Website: lowes
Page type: payment
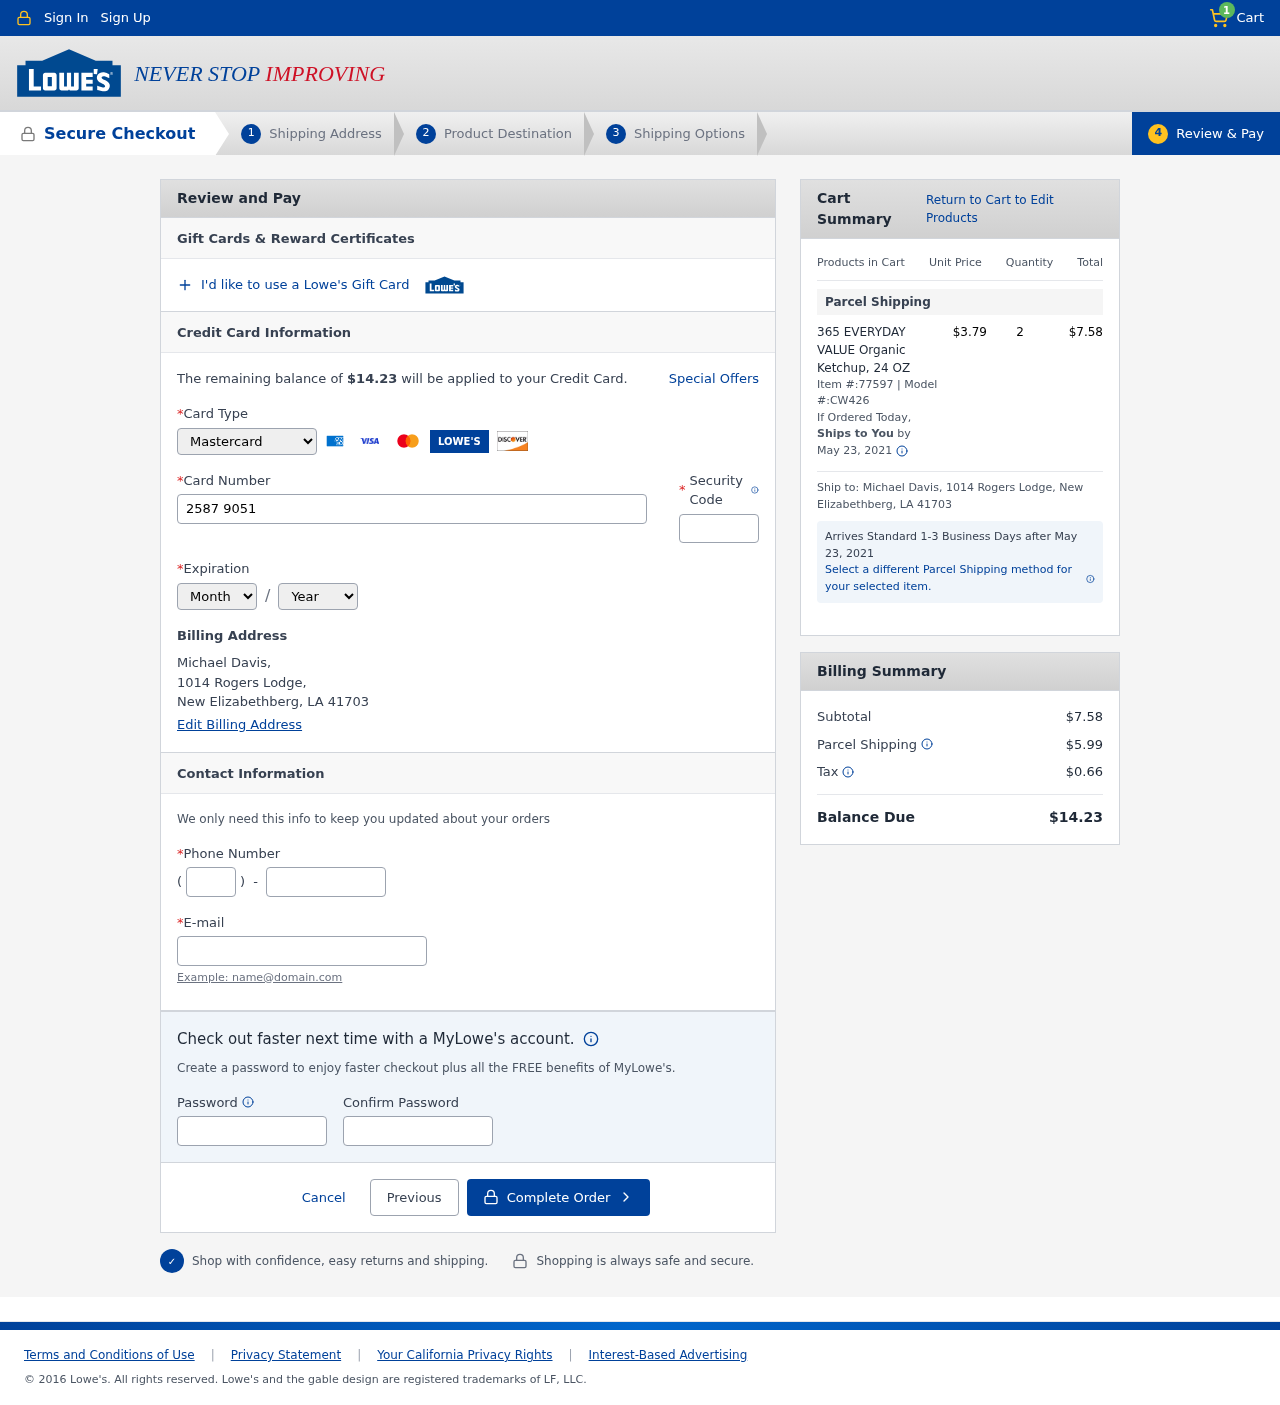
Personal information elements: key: PII_CARD_CVV
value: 204
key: PII_CARD_EXPIRY_MONTH
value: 06
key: PII_CARD_EXPIRY_YEAR
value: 27
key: PII_CARD_NUMBER
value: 2587 9051 0767 7731
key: PII_CARD_TYPE
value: Mastercard
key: PII_CITY_STATE_ZIP
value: New Elizabethberg, LA 41703
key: PII_EMAIL
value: michael.davis@gmail.com
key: PII_FULLNAME
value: Michael Davis,
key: PII_PHONE
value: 5139827659
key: PII_PHONE_AREA
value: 513
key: PII_STREET
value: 1014 Rogers Lodge,
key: PII_FULLNAME2
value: Michael Davis
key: PII_STREET2
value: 1014 Rogers Lodge
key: PII_CITY_STATE_ZIP2
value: New Elizabethberg, LA 41703
Product elements: key: PRODUCT1_NAME
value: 365 EVERYDAY VALUE Organic Ketchup, 24 OZ
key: PRODUCT1_PRICE
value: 3.79
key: PRODUCT1_QUANTITY
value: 2
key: PRODUCT1_ITEM
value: Item #:77597
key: PRODUCT1_MODEL
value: Model #:CW426
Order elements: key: ORDER_NUM_ITEMS
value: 1
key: ORDER_TOTAL
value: $14.23
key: ORDER_SHIPPING_DATE
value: May 23, 2021
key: ORDER_SUBTOTAL
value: $7.58
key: ORDER_SHIPPING_DATE2
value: May 23, 2021
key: ORDER_SHIPPING_COST
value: $5.99
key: ORDER_TAX
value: $0.66